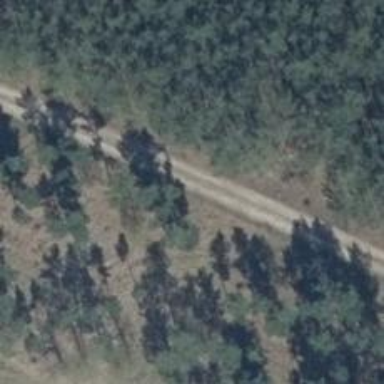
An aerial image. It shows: Dirt track road with grade 4 tracktype.